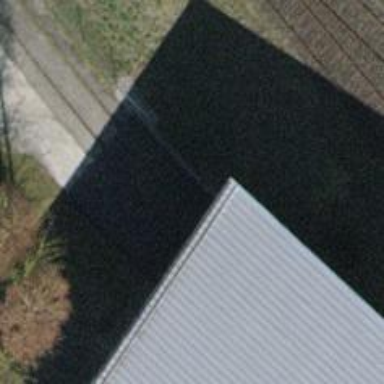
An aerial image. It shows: Single-track railway spur.